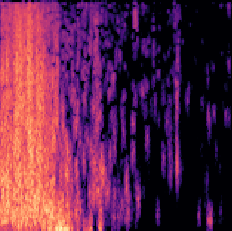
Sound class: Sea waves